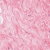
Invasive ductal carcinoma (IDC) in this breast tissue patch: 0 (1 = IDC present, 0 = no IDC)